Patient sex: F
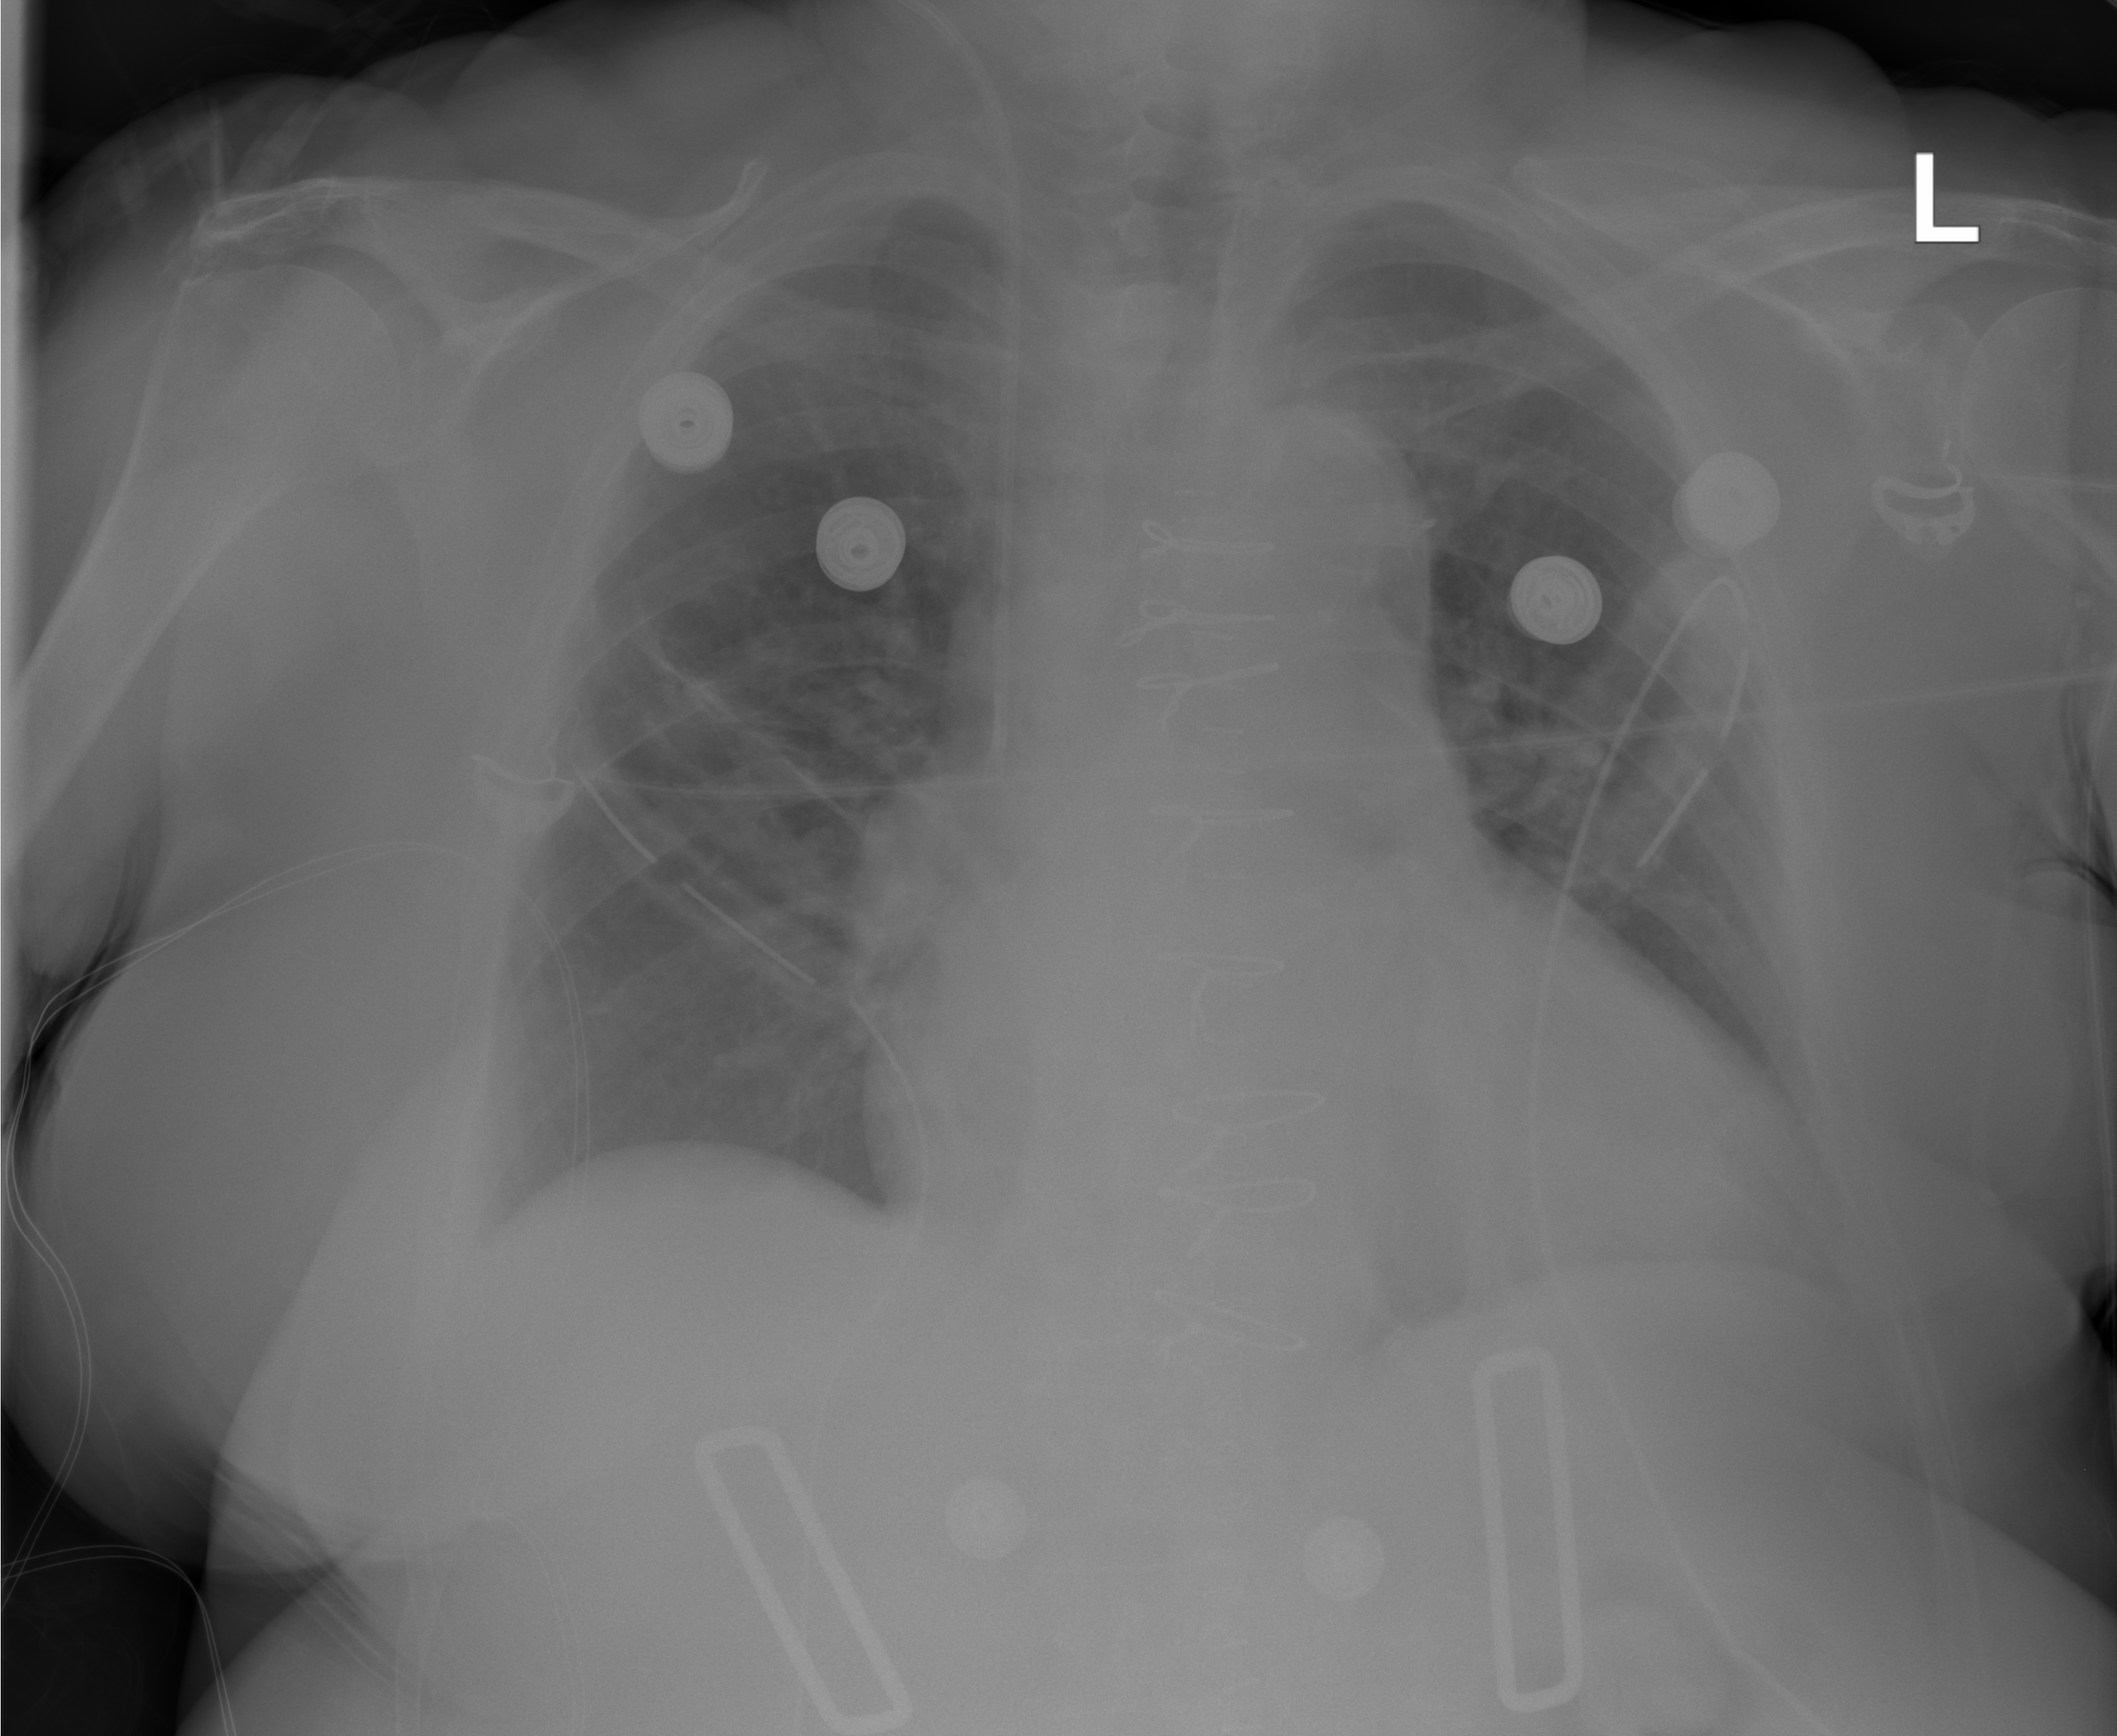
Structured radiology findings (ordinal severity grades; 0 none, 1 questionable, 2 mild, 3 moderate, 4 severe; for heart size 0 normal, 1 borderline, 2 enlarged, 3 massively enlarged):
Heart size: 2
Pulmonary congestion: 1
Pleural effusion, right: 0
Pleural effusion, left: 1
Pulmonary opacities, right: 0
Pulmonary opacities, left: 0
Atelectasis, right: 1
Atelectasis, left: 2